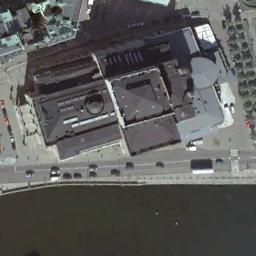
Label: church